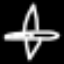
Label: airplane